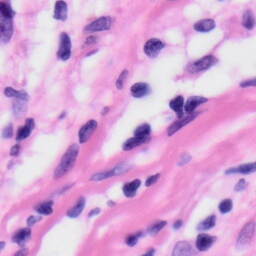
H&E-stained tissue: Skin